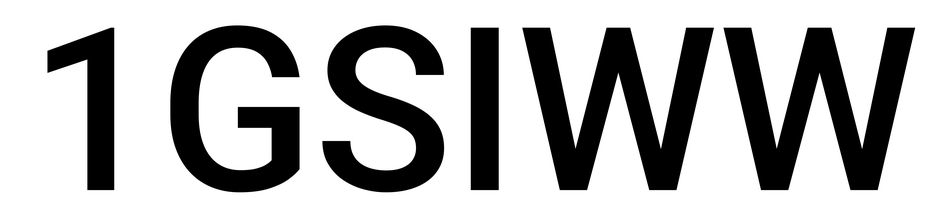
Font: Roboto_Medium